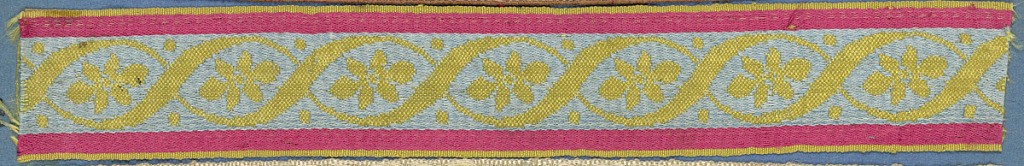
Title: Trimming
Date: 19th century
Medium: silk Technique: woven
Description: Trimming fragment in a design of crossing ribbons enclosing six-petal flowers; in yellow on blue ground with red borders.